Question: I want to obtain a list of mutually connected nodes between every pair of nodes in my graph:
'''
library(igraph)
G <- graph(c(1,2,1,3,1,4,2,4, 2,3,2,5,3,5,4,5,5,6,5,7,7,8,7,9), directed=F)
plot(G)
'''

-
In this graph, for instance, node 1 and 2 share common nodes 3 and 4. And node 1 and 3 share common node 2. I would like to get a list of this or as a format of a data frame..
Is there a command for getting something like either one of these:
(1)
'''
node1 node2 mutual
1 2 3, 4
1 3 2
1 4 2
2 3 1, 5
'''
or (2)
'''
node1 node2 mutual
1 2 3
1 2 4
1 3 2
1 4 2
2 3 1
2 3 5
'''
I was able to get the number of mutual nodes between two nodes using this code:
'''
# function to count the number of mutual friends between every pair of nodes
mutual_friends <- function(G) {
# initialize an emptry matrix to store number of mutual friends between pairs of nodes
num_nodes <- vcount(G)
mutual_friends <- matrix(0, nrow=num_nodes, ncol=num_nodes)
# loop over each node
for (node in 1:num_nodes) {
# get this node's list of friends
friends <- neighbors(G, node)
# add a count of 1 between all pairs of the node's friends
for (i in friends)
for (j in friends)
mutual_friends[i, j] = mutual_friends[i, j] + 1
}
# make the output readable with column names
dimnames(mutual_friends) <- list(row=V(G)$name, col=V(G)$name)
diag(mutual_friends) <- NA
mutual_friends
}
'''
(coding credit to: <URL>
But I'm struggling with getting a list of the mutual nodes between every pair of nodes.
I appreciate any kind of advice and help. Thanks!
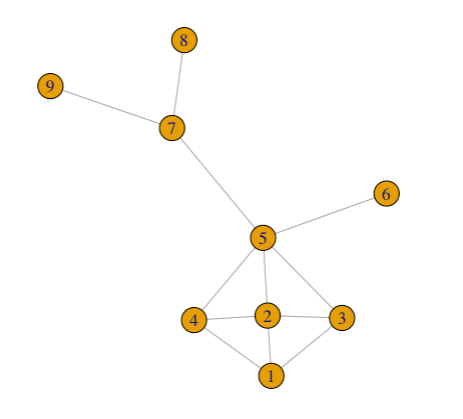
Answer: This is not exactly efficient, it's a brute force double loop, but you can do
'''
get_mutuals <- function(g) {
do.call("rbind", lapply(seq.int(1, vcount(g)-1), function(i) {
do.call("rbind", lapply(seq.int(i+1, vcount(g)), function(j) {
ni <- neighbors(g, i)
nj <- neighbors(g, j)
overlap <- intersect(ni, nj)
if (length(overlap) & i %in% nj) {
data.frame(i=i, j=j, m=overlap)
} else {
NULL
}
}))
}))
}
get_mutuals(G)
'''
Which will give you output that looks like your version 2.
'''
i j m
1 1 2 3
2 1 2 4
3 1 3 2
4 1 4 2
5 2 3 1
...
'''
If you wanted something more like one you could swap to 'data.frame(i=i, j=j, m=toString(overlap))' to paste all the values together in the column.
Another possibility is to iterate the edges like this
'''
get_mutuals <- function(g) {
do.call("rbind", lapply(seq.int(1, gsize(g)), function(i) {
edge <- ends(g, i)
i <- edge[1, 1]
j <- edge[1, 2]
ni <- neighbors(g, i)
nj <- neighbors(g, j)
overlap <- intersect(ni, nj)
if (length(overlap)) {
data.frame(i=i, j=j, m=overlap)
} else {
NULL
}
}))
}
get_mutuals(G)
'''